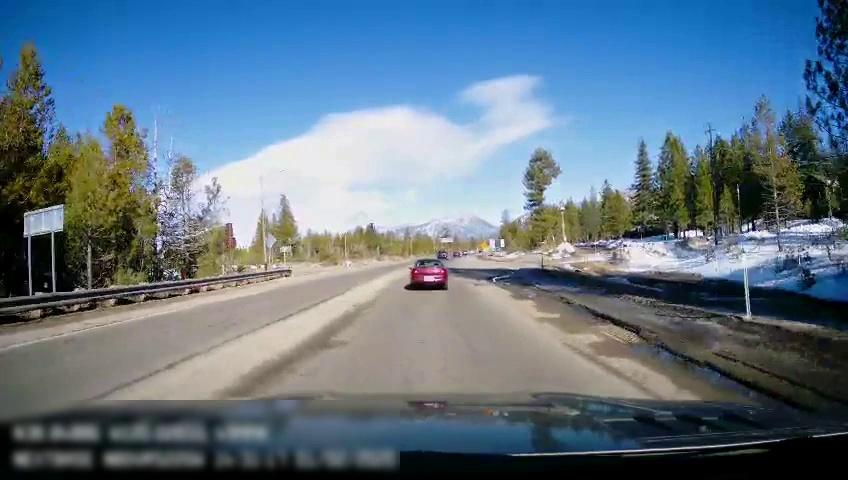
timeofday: Day
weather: Sunny
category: Drivable Space
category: Vehicles | Car
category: Vehicles | SUV
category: Lanes | Current Lane
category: Lanes | Opposite Lane
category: Lanes | Current Lane
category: Lanes | Opposite Lane
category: Traffic | Signs
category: Traffic | Lights